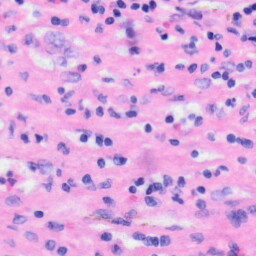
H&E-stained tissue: Liver